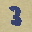
Label: 3